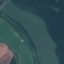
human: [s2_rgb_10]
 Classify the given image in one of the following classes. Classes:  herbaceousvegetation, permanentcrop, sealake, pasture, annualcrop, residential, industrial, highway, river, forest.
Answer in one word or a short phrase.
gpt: River